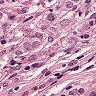
Metastatic tissue present: yes